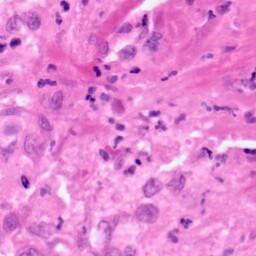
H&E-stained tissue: Pancreatic